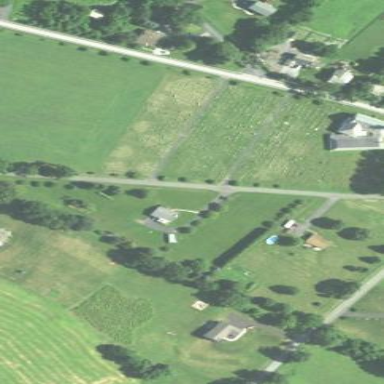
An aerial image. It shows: Cemetery.